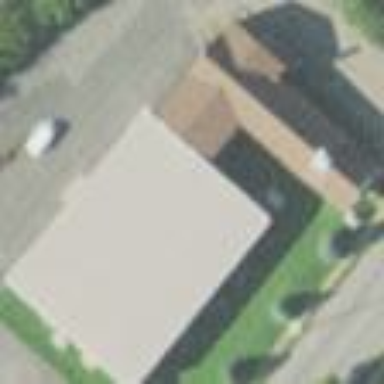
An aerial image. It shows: Building serving as place of worship.